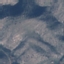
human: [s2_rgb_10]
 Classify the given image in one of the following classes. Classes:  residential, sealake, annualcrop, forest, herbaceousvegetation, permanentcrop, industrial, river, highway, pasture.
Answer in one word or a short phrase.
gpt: HerbaceousVegetation